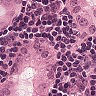
Metastatic tissue present: yes